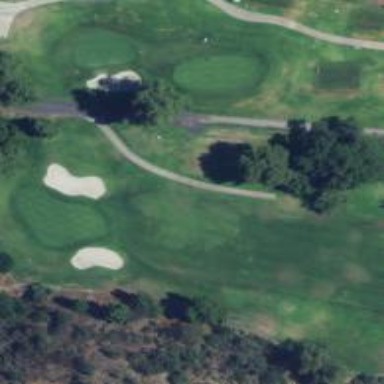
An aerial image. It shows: Path for golf carts.